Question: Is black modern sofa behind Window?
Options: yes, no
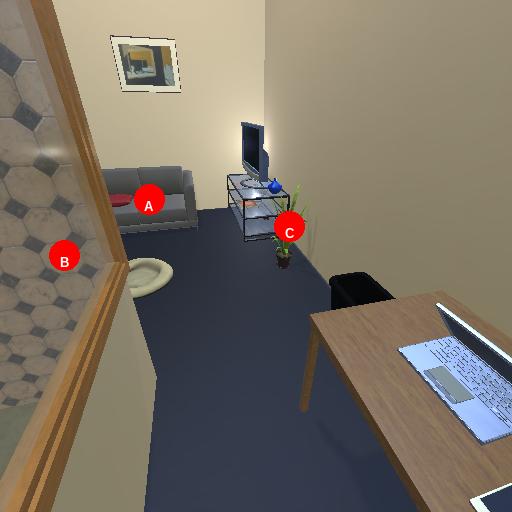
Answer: yes